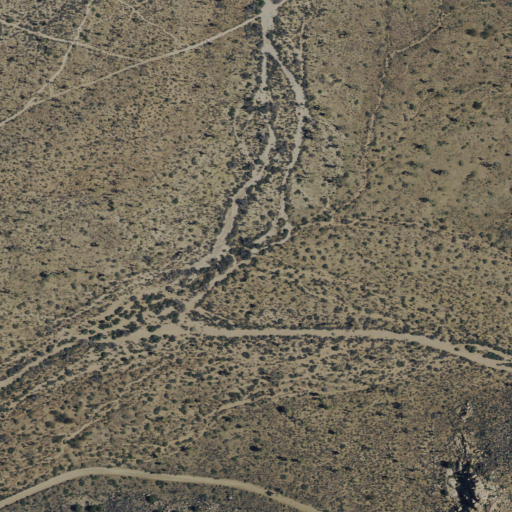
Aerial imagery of valley in California named Queen Valley containing shrub and grassland